Question: When doing a Build & Run from Xcode to my iPhone, Xcode continually gives me this error:

After it gives me the error, there are no console errors and I can run it again; it's fine and deploys to the device without a problem.
I'm at a loss as to how to fix this. I have tried the solutions in the question <URL>.
I've performed a 'Clean' & a 'Clean Build Folder'. I've removed all the files from the workspace, and re-added them. I have checked the bundle identifier and even tried changing it. I tried re-installing Xcode, deleting the app from the device, restarting my iPhone and re-installing the app.
I'm using Xcode 6.0.1 on a MacBook Pro running 10.9.5 with an iPhone 6 running iOS 8.0.2. I am also using CocoaPods version 0.34.1.
Does anyone have any ideas?
Here are the logs <URL>. The first one is from a normal build that runs fine; the second throws an error:
'''
10/8/14 21:56:23.413 Xcode[89196]: AMDeviceSecureInstallApplicationBundle (thread 0x11954a000): ENTRY, options: {
PackageType = Developer;
ShadowParentKey = "file:///var/folders/4_/c486ynzs79j339w5fkccjkv00000gn/C/com.apple.DeveloperTools/6.0.1/Xcode/";
}
10/8/14 21:56:23.416 Xcode[89196]: AMDeviceSecureInstallApplicationBundle (thread 0x11954a000): device os is at least 7.0
10/8/14 21:56:23.416 Xcode[89196]: createShadowPath (thread 0x11954a000): ENTRY bundle: /Users/matthewdavies/Library/Developer/Xcode/DerivedData/Le_Camera-bfqfzezscvpmaxdceudixqcuvokd/Build/Products/Debug-iphoneos/LeAA Camera.app
10/8/14 21:56:23.416 Xcode[89196]: create_shadow_dir_path (thread 0x11954a000): bundle: /Users/matthewdavies/Library/Developer/Xcode/DerivedData/Le_Camera-bfqfzezscvpmaxdceudixqcuvokd/Build/Products/Debug-iphoneos/LeAA Camera.app
10/8/14 21:56:23.416 Xcode[89196]: createShadowPath (thread 0x11954a000): returning: /var/folders/4_/c486ynzs79j339w5fkccjkv00000gn/C/com.apple.DeveloperTools/6.0.1/Xcode/a5d81d2c36f0db5ba32cf71be1cf7a86/ae8735d27401ee958a0e977fc19469991b1e08fe/LeAA Camera.app
10/8/14 21:56:23.416 Xcode[89196]: createSiblingInPath (thread 0x11954a000): returning: /var/folders/4_/c486ynzs79j339w5fkccjkv00000gn/C/com.apple.DeveloperTools/6.0.1/Xcode/a5d81d2c36f0db5ba32cf71be1cf7a86/ae8735d27401ee958a0e977fc19469991b1e08fe/ManifestCache.plist
10/8/14 21:56:23.458 Xcode[89196]: createSiblingInPath (thread 0x11954a000): returning: /var/folders/4_/c486ynzs79j339w5fkccjkv00000gn/C/com.apple.DeveloperTools/6.0.1/Xcode/a5d81d2c36f0db5ba32cf71be1cf7a86/ae8735d27401ee958a0e977fc19469991b1e08fe/InstalledAppInfo
10/8/14 21:56:23.459 Xcode[89196]: AMDeviceSecureInstallApplicationBundle (thread 0x11954a000): no old package to delta against, falling back to old skool install
10/8/14 21:56:23.460 Xcode[89196]: AMDeviceSecureInstallApplicationBundle (thread 0x11954a000): Blasting the bundle over to the device in an old skool way
10/8/14 21:56:25.321 Xcode[89196]: _AMDeviceUpdateOldPackage (thread 0x11954a000): copy_new_to_shadow: TRUE
10/8/14 21:56:25.367 Xcode[89196]: _AMDeviceUpdateOldPackage (thread 0x11954a000): copying:
/Users/matthewdavies/Library/Developer/Xcode/DerivedData/Le_Camera-bfqfzezscvpmaxdceudixqcuvokd/Build/Products/Debug-iphoneos/LeAA Camera.app
to
/var/folders/4_/c486ynzs79j339w5fkccjkv00000gn/C/com.apple.DeveloperTools/6.0.1/Xcode/a5d81d2c36f0db5ba32cf71be1cf7a86/ae8735d27401ee958a0e977fc19469991b1e08fe
10/8/14 21:56:25.403 Xcode[89196]: createSiblingInPath (thread 0x11954a000): returning: /var/folders/4_/c486ynzs79j339w5fkccjkv00000gn/C/com.apple.DeveloperTools/6.0.1/Xcode/a5d81d2c36f0db5ba32cf71be1cf7a86/ae8735d27401ee958a0e977fc19469991b1e08fe/InstalledAppInfo
10/8/14 21:56:25.406 Xcode[89196]: writeDictToFile:1258 ==== Successfully wrote Manifest cache to /var/folders/4_/c486ynzs79j339w5fkccjkv00000gn/C/com.apple.DeveloperTools/6.0.1/Xcode/a5d81d2c36f0db5ba32cf71be1cf7a86/ae8735d27401ee958a0e977fc19469991b1e08fe/ManifestCache.plist
10/8/14 21:56:25.407 Xcode[89196]: AMDeviceSecureInstallApplicationBundle (thread 0x11954a000): returning 0x00000000
10/8/14 21:56:27.366 tccd[328]: Unable to verify code signing identity of com.apple.dt.Xcode: code failed to satisfy specified code requirement(s)
'''
When Xcode throws an error:
'''
10/8/14 21:56:58.065 Xcode[89196]: AMDeviceSecureInstallApplicationBundle (thread 0x112e35000): ENTRY, options: {
PackageType = Developer;
ShadowParentKey = "file:///var/folders/4_/c486ynzs79j339w5fkccjkv00000gn/C/com.apple.DeveloperTools/6.0.1/Xcode/";
}
10/8/14 21:56:58.069 Xcode[89196]: AMDeviceSecureInstallApplicationBundle (thread 0x112e35000): device os is at least 7.0
10/8/14 21:56:58.069 Xcode[89196]: createShadowPath (thread 0x112e35000): ENTRY bundle: /Users/matthewdavies/Library/Developer/Xcode/DerivedData/Le_Camera-bfqfzezscvpmaxdceudixqcuvokd/Build/Products/Debug-iphoneos/LeAA Camera.app
10/8/14 21:56:58.070 Xcode[89196]: create_shadow_dir_path (thread 0x112e35000): bundle: /Users/matthewdavies/Library/Developer/Xcode/DerivedData/Le_Camera-bfqfzezscvpmaxdceudixqcuvokd/Build/Products/Debug-iphoneos/LeAA Camera.app
10/8/14 21:56:58.070 Xcode[89196]: createShadowPath (thread 0x112e35000): returning: /var/folders/4_/c486ynzs79j339w5fkccjkv00000gn/C/com.apple.DeveloperTools/6.0.1/Xcode/a5d81d2c36f0db5ba32cf71be1cf7a86/ae8735d27401ee958a0e977fc19469991b1e08fe/LeAA Camera.app
10/8/14 21:56:58.070 Xcode[89196]: createSiblingInPath (thread 0x112e35000): returning: /var/folders/4_/c486ynzs79j339w5fkccjkv00000gn/C/com.apple.DeveloperTools/6.0.1/Xcode/a5d81d2c36f0db5ba32cf71be1cf7a86/ae8735d27401ee958a0e977fc19469991b1e08fe/ManifestCache.plist
10/8/14 21:56:58.197 Xcode[89196]: createSiblingInPath (thread 0x112e35000): returning: /var/folders/4_/c486ynzs79j339w5fkccjkv00000gn/C/com.apple.DeveloperTools/6.0.1/Xcode/a5d81d2c36f0db5ba32cf71be1cf7a86/ae8735d27401ee958a0e977fc19469991b1e08fe/InstalledAppInfo
10/8/14 21:56:58.198 Xcode[89196]: AMDeviceSecureInstallApplicationBundle (thread 0x112e35000): calling MDMCreateDeltaDirectoryForDevice with (
"Info.plist",
"ResourceRules.plist",
CodeResources,
"_CodeSignature/CodeResources"
)
10/8/14 21:56:58.198 Xcode[89196]: AMDeviceSecureInstallApplicationBundle (thread 0x112e35000): dst_ipa_container: /var/folders/4_/c486ynzs79j339w5fkccjkv00000gn/C/com.apple.DeveloperTools/6.0.1/Xcode/LeAA Camera.app.KLv2tc
dst_ipa: /var/folders/4_/c486ynzs79j339w5fkccjkv00000gn/C/com.apple.DeveloperTools/6.0.1/Xcode/LeAA Camera.app.KLv2tc/LeAA Camera.app_sparse.ipa
10/8/14 21:56:58.198 Xcode[89196]: AMDeviceSecureInstallApplicationBundle (thread 0x112e35000): diffing /Users/matthewdavies/Library/Developer/Xcode/DerivedData/Le_Camera-bfqfzezscvpmaxdceudixqcuvokd/Build/Products/Debug-iphoneos/LeAA Camera.app
10/8/14 21:56:58.198 Xcode[89196]: MDMCreateDeltaDirectory:1840 calling MDMDirectoryDiff with:
state->old_bundle: /var/folders/4_/c486ynzs79j339w5fkccjkv00000gn/C/com.apple.DeveloperTools/6.0.1/Xcode/a5d81d2c36f0db5ba32cf71be1cf7a86/ae8735d27401ee958a0e977fc19469991b1e08fe/LeAA Camera.app
state->new_bundle: /Users/matthewdavies/Library/Developer/Xcode/DerivedData/Le_Camera-bfqfzezscvpmaxdceudixqcuvokd/Build/Products/Debug-iphoneos/LeAA Camera.app
state->dst_bundle: /var/folders/4_/c486ynzs79j339w5fkccjkv00000gn/C/com.apple.DeveloperTools/6.0.1/Xcode/LeAA Camera.app.KLv2tc/LeAA Camera.app_sparse.ipa/Payload//LeAA Camera.app, binaryDiff flag: FALSE
dst_ipa: /var/folders/4_/c486ynzs79j339w5fkccjkv00000gn/C/com.apple.DeveloperTools/6.0.1/Xcode/LeAA Camera.app.KLv2tc/LeAA Camera.app_sparse.ipa
10/8/14 21:56:58.198 Xcode[89196]: createDictFromFile:1303 ==== Successfully read Manifest cache at /var/folders/4_/c486ynzs79j339w5fkccjkv00000gn/C/com.apple.DeveloperTools/6.0.1/Xcode/a5d81d2c36f0db5ba32cf71be1cf7a86/ae8735d27401ee958a0e977fc19469991b1e08fe/ManifestCache.plist
10/8/14 21:56:58.199 Xcode[89196]: __MDMDirectoryDiff_block_invoke29:1414 calling writeDictToFile with: /var/folders/4_/c486ynzs79j339w5fkccjkv00000gn/C/com.apple.DeveloperTools/6.0.1/Xcode/LeAA Camera.app.KLv2tc/LeAA Camera.app_sparse.ipa/ManifestCache.plist
10/8/14 21:56:58.199 Xcode[89196]: writeDictToFile:1258 ==== Successfully wrote Manifest cache to /var/folders/4_/c486ynzs79j339w5fkccjkv00000gn/C/com.apple.DeveloperTools/6.0.1/Xcode/LeAA Camera.app.KLv2tc/LeAA Camera.app_sparse.ipa/ManifestCache.plist
10/8/14 21:56:58.539 Xcode[89196]: AMDErrorForMobileInstallationCallbackDict (thread 0x10c8ce000): GOT AN ERROR 0xe8000051
10/8/14 21:56:58.549 Xcode[89196]: SZConduit: _MonitorResultDispatchFunction:140 (0x0x10c8ce000): Got error from service: InstallationFailed
10/8/14 21:56:58.549 Xcode[89196]: _AMDeviceTransferAndInstall (thread 0x10a081000): SZConduitSendPathWithPreflight failed: 0xe8000051
10/8/14 21:56:58.549 Xcode[89196]: AMDeviceSecureInstallApplicationBundle (thread 0x112e35000): Install failed on device: e8000051, removing shadow directory
10/8/14 21:56:58.556 Xcode[89196]: AMDeviceSecureInstallApplicationBundle (thread 0x112e35000): returning 0xe8000051
'''
UPDATE: I found the Xcode logs in Window > Devices:
'''
Oct 11 15:55:46 Matthews-iPhone installd[43] <Error>: 0x100524000 -[MIBundle _validateWithError:]: 28: Failed to load Info.plist from bundle at path /private/var/mobile/Library/Caches/com.apple.mobile.installd.staging/temp.uhnTux/extracted/Payload/Le Camera.app
Oct 11 15:55:46 Matthews-iPhone installd[43] <Error>: 0x100524000 +[MIInstallable installablesAtURL:packageFormat:userOptions:error:]: Failed to create bundle for file:///private/var/mobile/Library/Caches/com.apple.mobile.installd.staging/temp.uhnTux/extracted/Payload/Le%CC%81%20Camera.app/ : Error Domain=MIInstallerErrorDomain Code=35 "Failed to load Info.plist from bundle at path /private/var/mobile/Library/Caches/com.apple.mobile.installd.staging/temp.uhnTux/extracted/Payload/Le Camera.app" UserInfo=0x14fd07380 {LegacyErrorString=PackageInspectionFailed, FunctionName=-[MIBundle _validateWithError:], SourceFileLine=28, NSLocalizedDescription=Failed to load Info.plist from bundle at path /private/var/mobile/Library/Caches/com.apple.mobile.installd.staging/temp.uhnTux/extracted/Payload/Le Camera.app}
Oct 11 15:55:46 Matthews-iPhone streaming_zip_conduit[192] <Error>: 0x100384000 __MobileInstallationInstallForLaunchServices_block_invoke240: Returned error Error Domain=MIInstallerErrorDomain Code=35 "Failed to load Info.plist from bundle at path /private/var/mobile/Library/Caches/com.apple.mobile.installd.staging/temp.uhnTux/extracted/Payload/Le Camera.app" UserInfo=0x157614c30 {LegacyErrorString=PackageInspectionFailed, FunctionName=-[MIBundle _validateWithError:], SourceFileLine=28, NSLocalizedDescription=Failed to load Info.plist from bundle at path /private/var/mobile/Library/Caches/com.apple.mobile.installd.staging/temp.uhnTux/extracted/Payload/Le Camera.app}
Oct 11 15:55:46 Matthews-iPhone streaming_zip_conduit[192] <Warning>: ERROR: MobileInstallationInstallForLaunchServices returned nil
Oct 11 15:55:46 Matthews-iPhone streaming_zip_conduit[192] <Warning>: __dispatch_source_read_socket_block_invoke:203: Failed to install application at file:///var/mobile/Media/PublicStaging/Le%CC%81%20Camera.app_sparse.ipa/ : Error Domain=LaunchServicesError Code=0 "The operation couldn't be completed. (LaunchServicesError error 0.)" UserInfo=0x157611d20 {Error=PackageInspectionFailed, ErrorDescription=Failed to load Info.plist from bundle at path /private/var/mobile/Library/Caches/com.apple.mobile.installd.staging/temp.uhnTux/extracted/Payload/Le Camera.app}
Oct 11 15:55:51 Matthews-iPhone locationd[58] <Notice>: Gesture EnabledForTopCLient: 0, EnabledInDaemonSettings: 0
'''
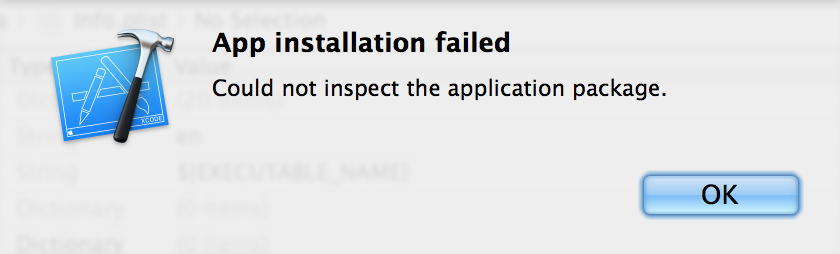
Answer: Looks like the problem was caused by an "e" character in the name of the app. I changed the name of the app, and that fixed it.